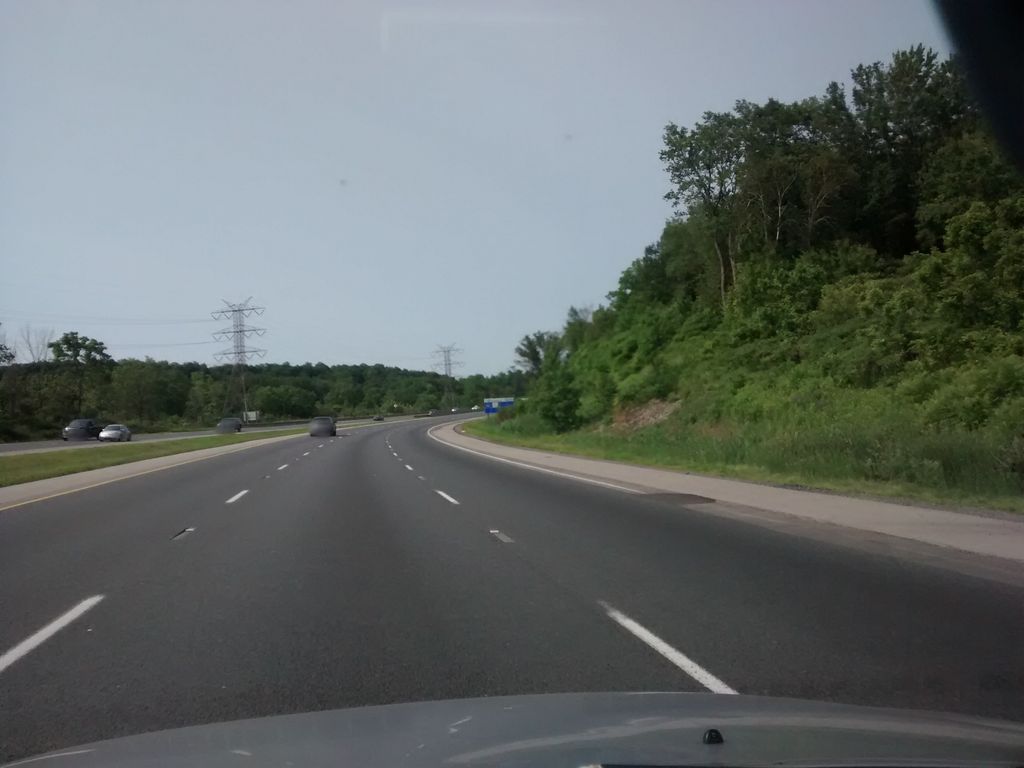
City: hamilton